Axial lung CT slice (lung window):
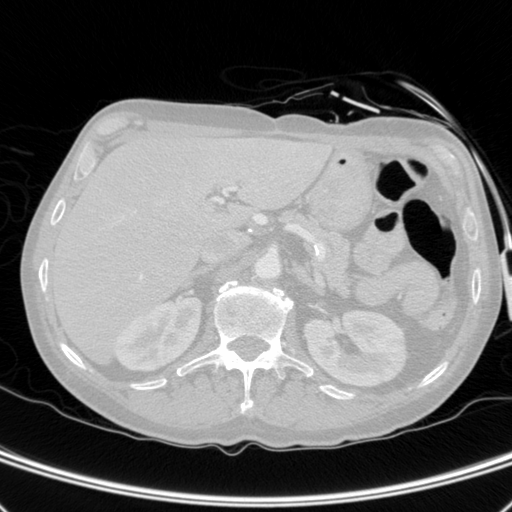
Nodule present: no